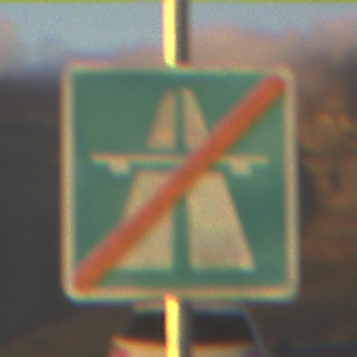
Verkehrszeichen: EndeAutbahn
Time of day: SunriseSunset
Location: Outdoor (RoadRail)
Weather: PartlyCloudy
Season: NotSpecified
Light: Natural